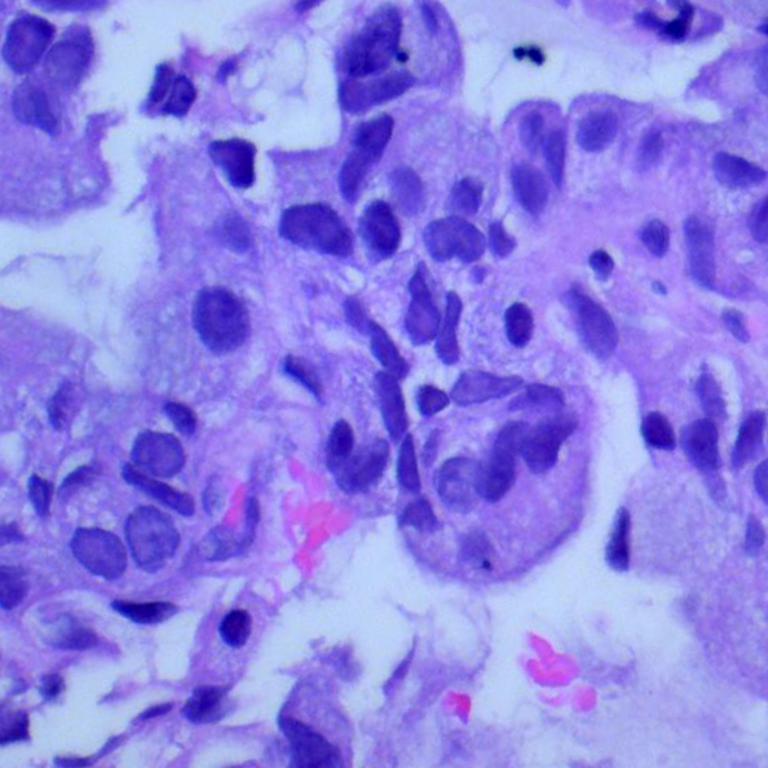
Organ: lung
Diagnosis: adenocarcinomas